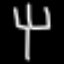
Label: fork